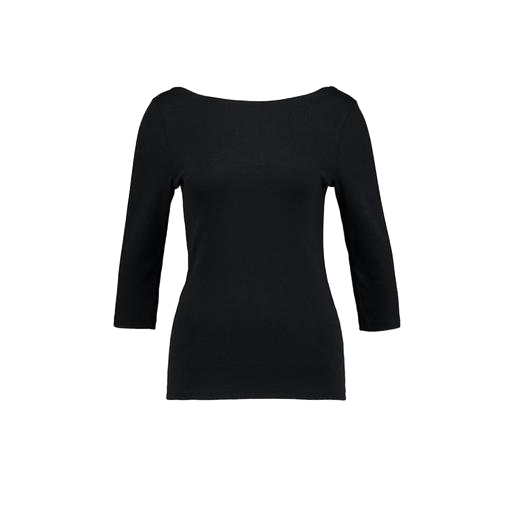
black three-quarter-sleeve top only macy, black petite boat-neck t-shirt only macy, black boatneck top, white background